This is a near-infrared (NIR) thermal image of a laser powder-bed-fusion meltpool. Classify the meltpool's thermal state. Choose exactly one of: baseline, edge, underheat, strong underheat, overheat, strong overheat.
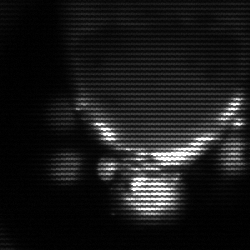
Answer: edge